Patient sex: M
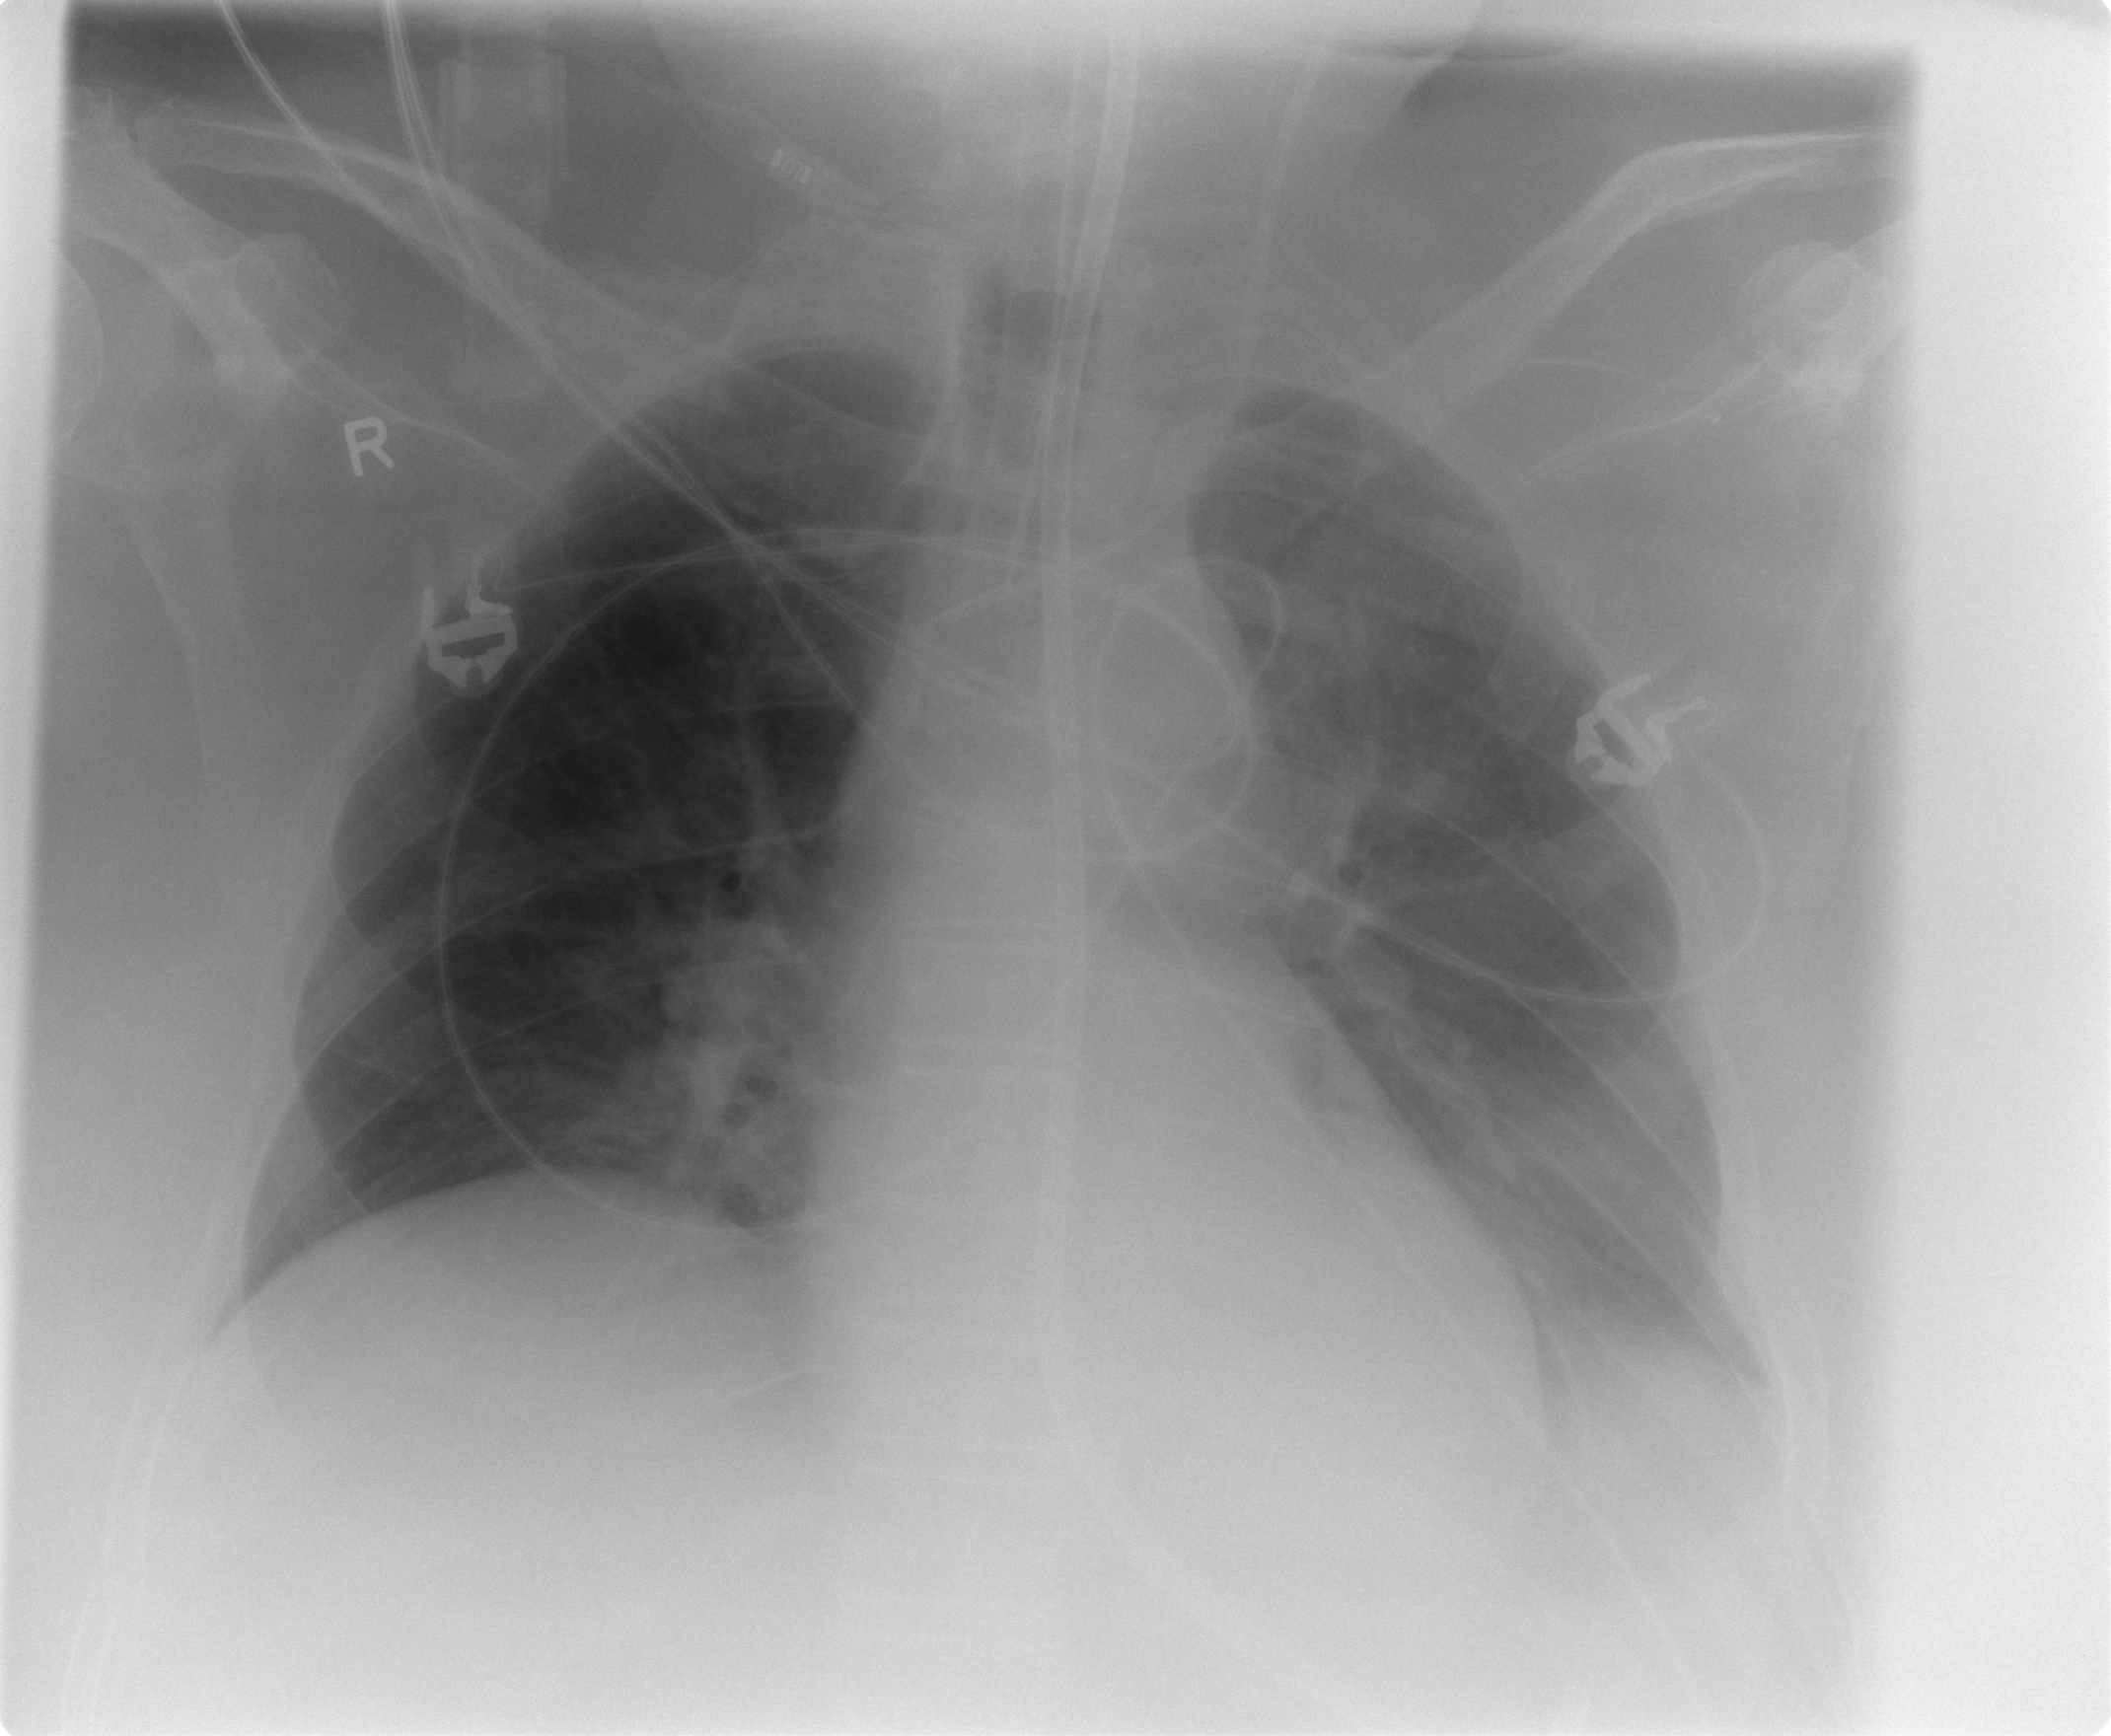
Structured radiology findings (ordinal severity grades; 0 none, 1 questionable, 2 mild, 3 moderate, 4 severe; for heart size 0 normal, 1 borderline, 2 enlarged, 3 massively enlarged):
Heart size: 0
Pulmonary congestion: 0
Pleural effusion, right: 0
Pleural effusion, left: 2
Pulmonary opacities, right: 0
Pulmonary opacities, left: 2
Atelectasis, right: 2
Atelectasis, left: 2